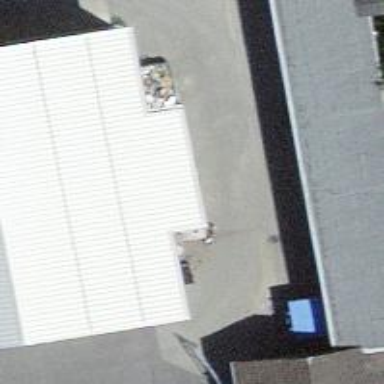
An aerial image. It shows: Recycling center for various types of waste.